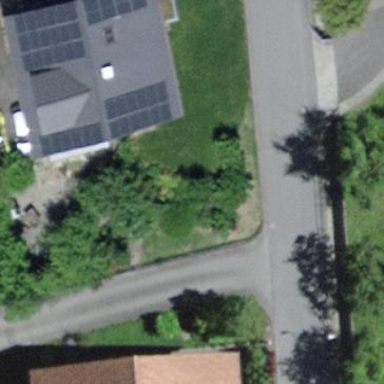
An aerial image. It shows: Residential building.